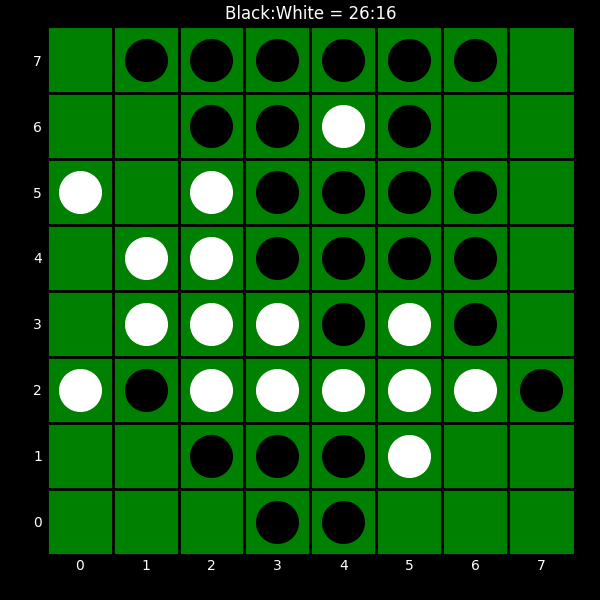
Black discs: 26
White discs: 16